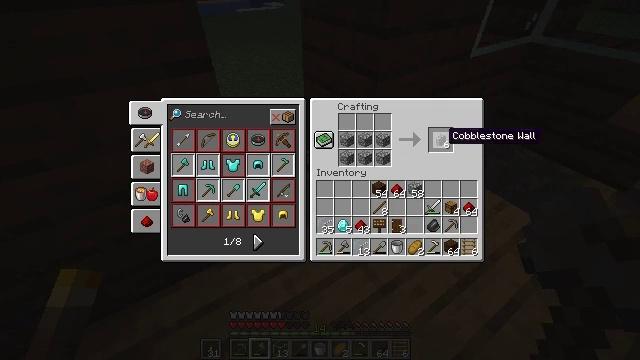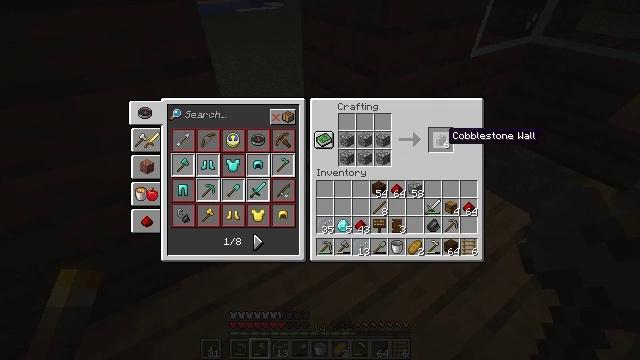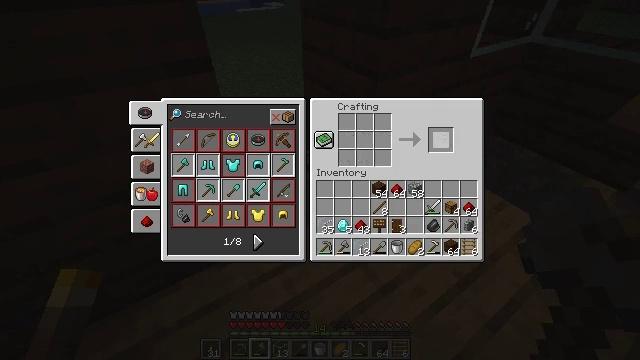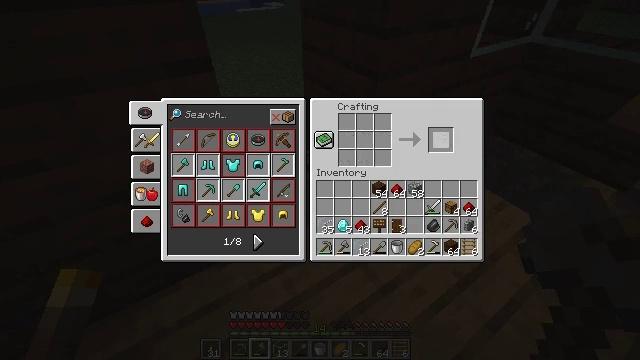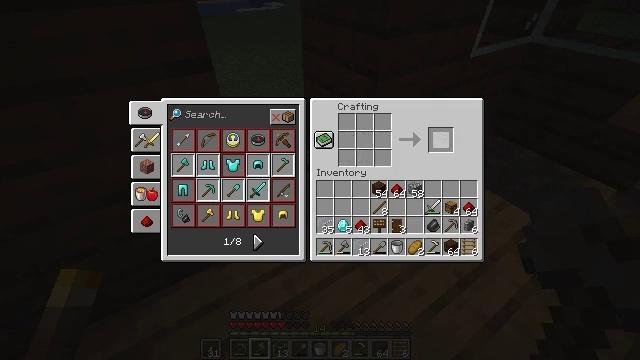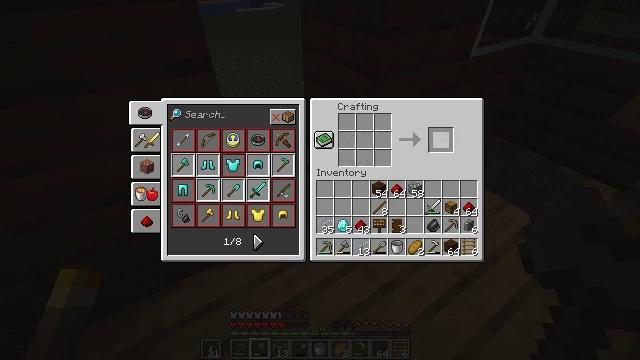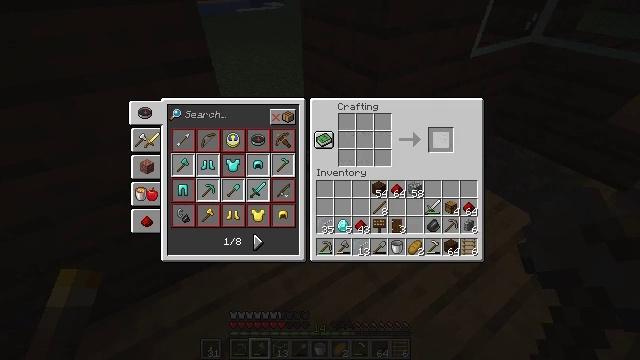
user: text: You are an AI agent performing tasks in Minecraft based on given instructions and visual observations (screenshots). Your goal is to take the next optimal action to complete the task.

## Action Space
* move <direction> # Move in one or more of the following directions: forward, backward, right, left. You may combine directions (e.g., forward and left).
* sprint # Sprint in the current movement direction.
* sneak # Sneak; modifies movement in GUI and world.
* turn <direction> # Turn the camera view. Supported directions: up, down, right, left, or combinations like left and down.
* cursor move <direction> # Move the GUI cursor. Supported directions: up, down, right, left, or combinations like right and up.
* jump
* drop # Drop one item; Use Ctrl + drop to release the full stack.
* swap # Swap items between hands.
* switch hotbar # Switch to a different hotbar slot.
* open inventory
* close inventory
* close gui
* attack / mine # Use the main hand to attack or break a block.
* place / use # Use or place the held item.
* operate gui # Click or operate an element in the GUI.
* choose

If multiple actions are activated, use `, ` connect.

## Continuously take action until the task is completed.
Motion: motion action
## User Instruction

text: Use cobblestones to craft a cobblestone wall.
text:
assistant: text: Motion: sneak
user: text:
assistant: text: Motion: sneak, operate gui
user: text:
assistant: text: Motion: sneak, operate gui
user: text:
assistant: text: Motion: sneak
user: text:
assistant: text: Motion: sneak
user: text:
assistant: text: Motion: sneak
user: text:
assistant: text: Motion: sneak